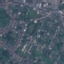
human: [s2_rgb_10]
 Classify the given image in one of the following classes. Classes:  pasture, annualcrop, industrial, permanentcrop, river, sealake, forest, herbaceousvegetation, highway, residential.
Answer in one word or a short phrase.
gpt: Residential